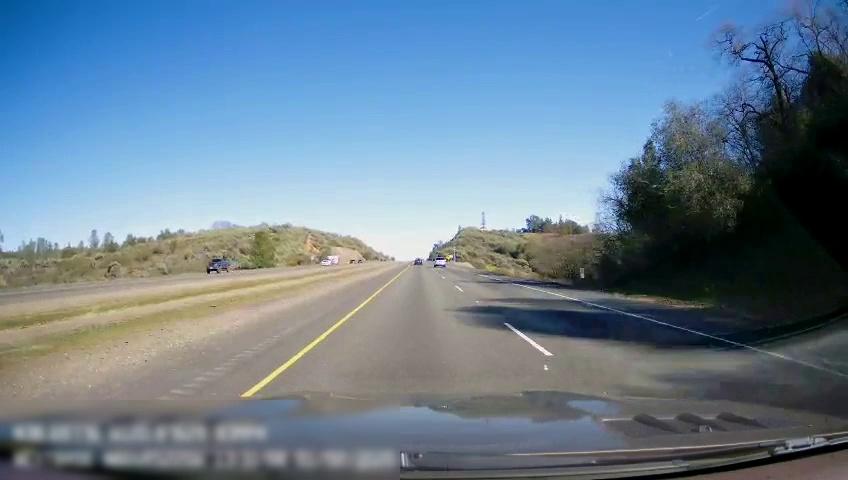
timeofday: Day
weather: Sunny
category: Drivable Space
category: Drivable Space
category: Vehicles | Truck
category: Vehicles | SUV
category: Lanes | Current Lane
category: Lanes | Current Lane
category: Lanes | Alternate Lane